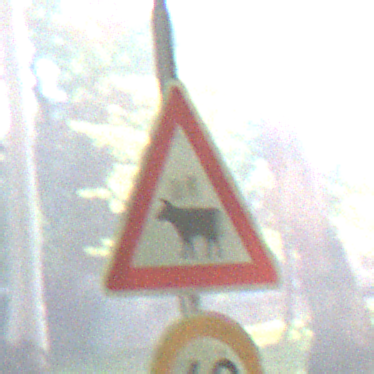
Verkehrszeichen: ViehtriebRechts
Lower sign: Geschwindigkeit60
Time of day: MorningAfternoon
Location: Outdoor (Nature)
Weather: Clear
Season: NotSpecified
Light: Natural